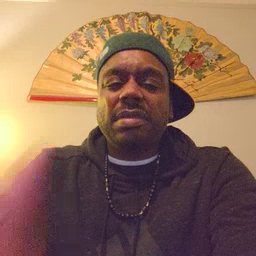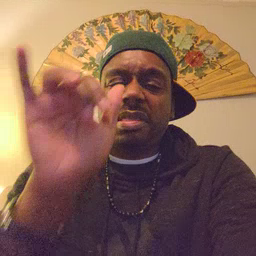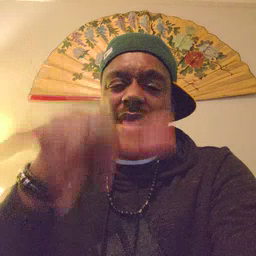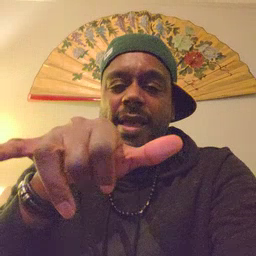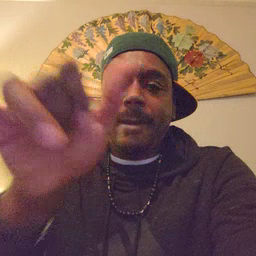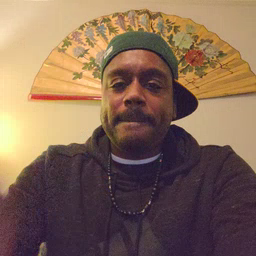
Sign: that